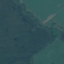
Land use / land cover class: Pasture